Interaction volume radius: 5 \u00c5
Interaction volume height: 10 \u00c5
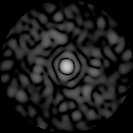
Disorder parameter: 0.8408